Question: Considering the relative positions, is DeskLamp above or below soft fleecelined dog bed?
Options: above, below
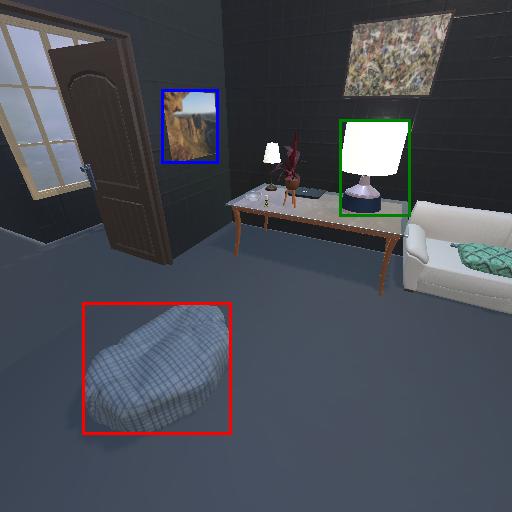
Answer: above